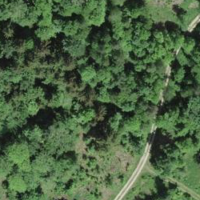
EUNIS habitat code: 41
Species observed at this site:
Clematis vitalba